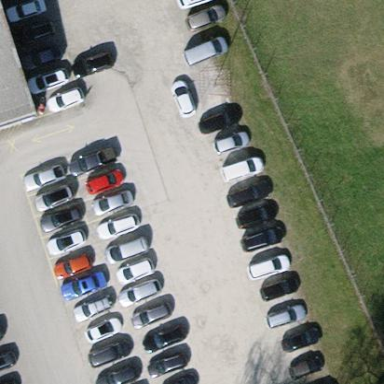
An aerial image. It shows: Parking area with surface.